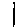
Label: line